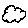
Label: cloud